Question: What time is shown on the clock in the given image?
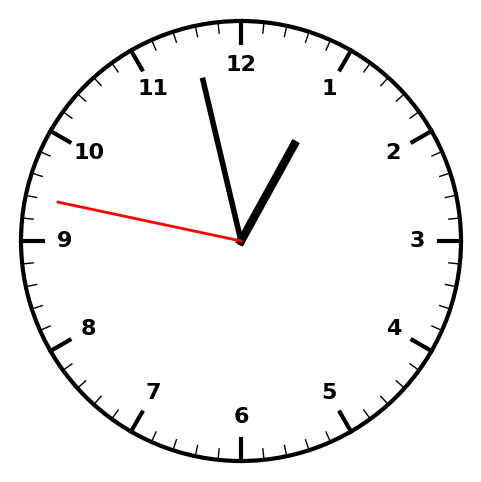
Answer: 12:57:47